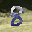
Label: 8